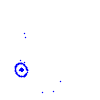
Particle: pion